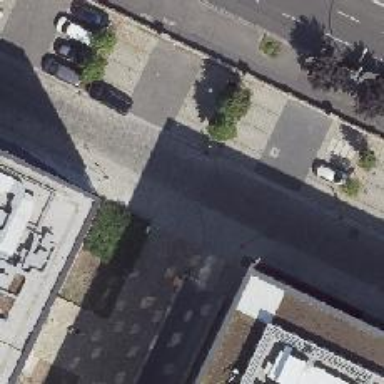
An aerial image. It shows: Footway.